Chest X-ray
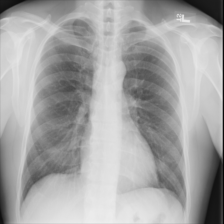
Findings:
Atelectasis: negative
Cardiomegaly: negative
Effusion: negative
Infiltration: negative
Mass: negative
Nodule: positive
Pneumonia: negative
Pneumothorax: negative
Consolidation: negative
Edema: negative
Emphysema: negative
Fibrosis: negative
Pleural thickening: negative
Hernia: negative